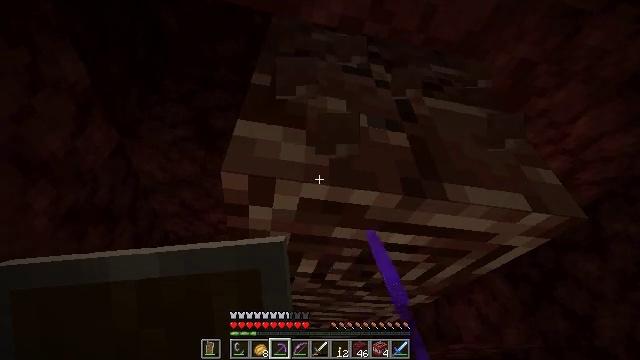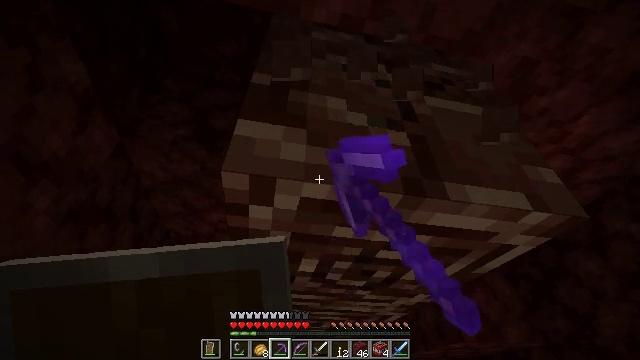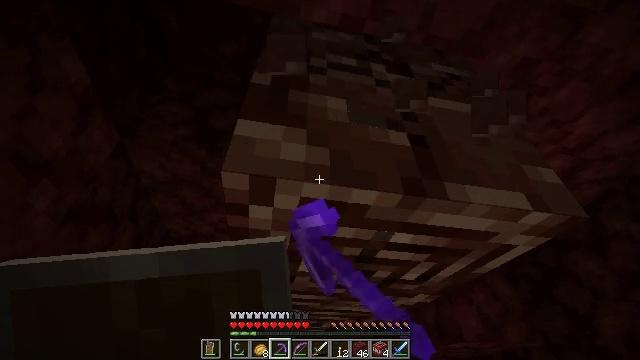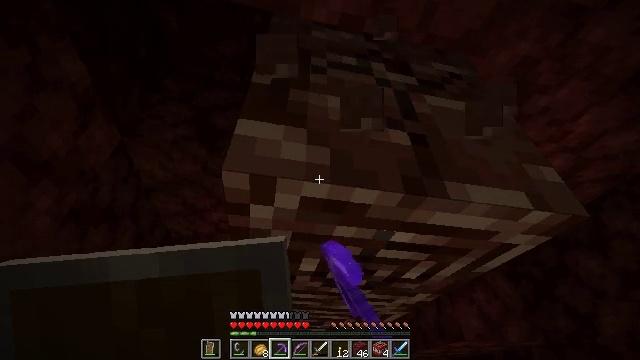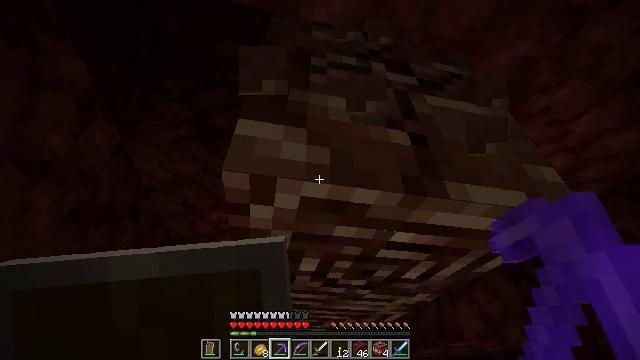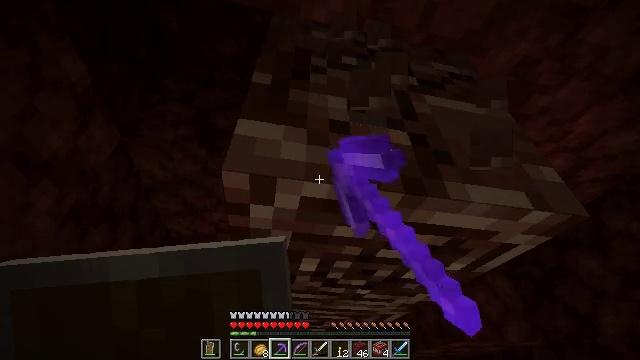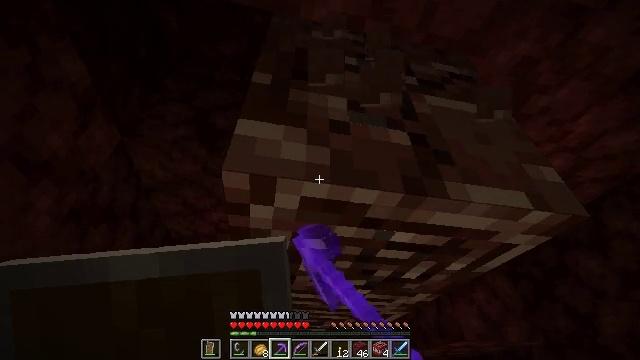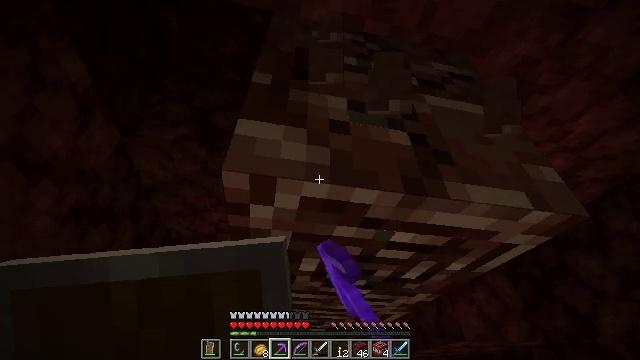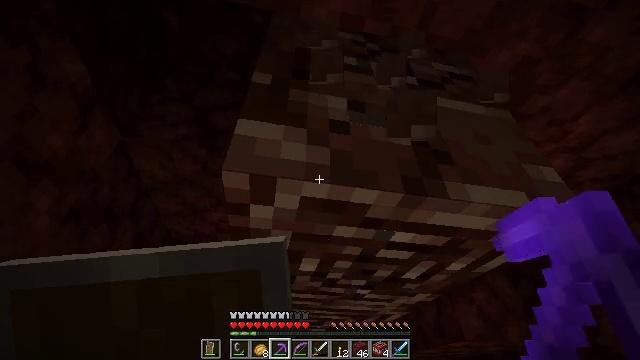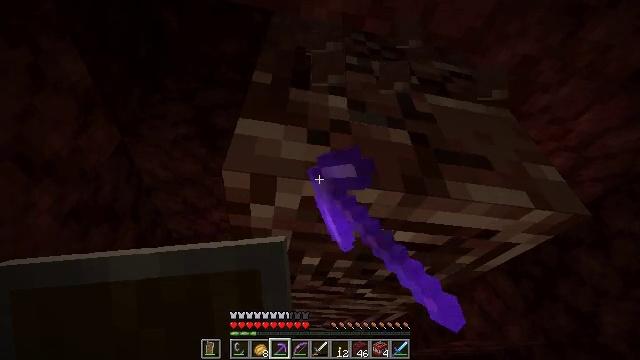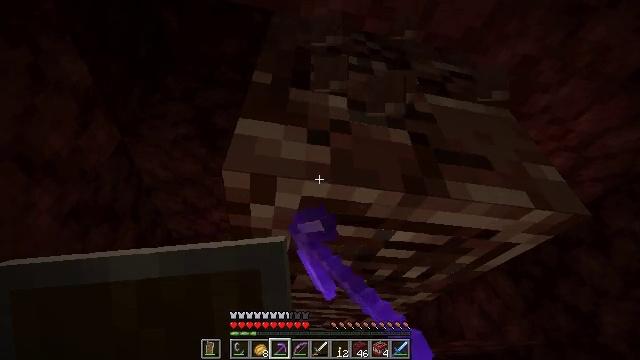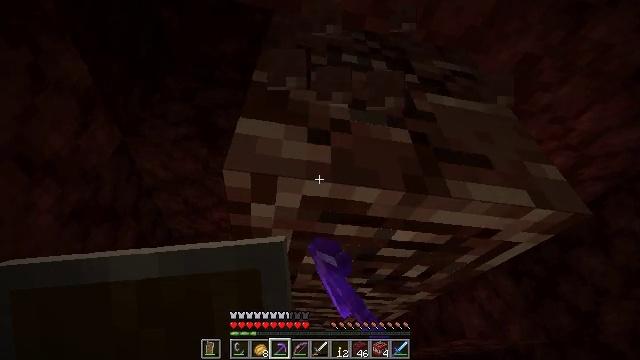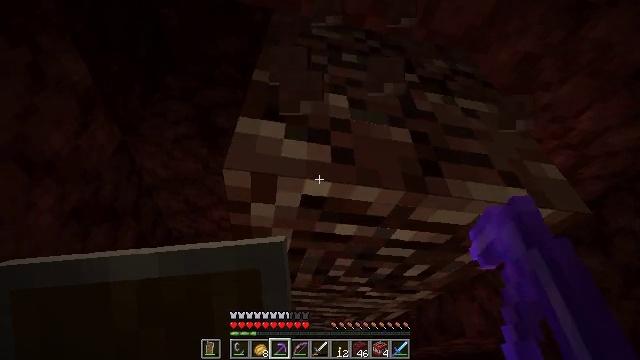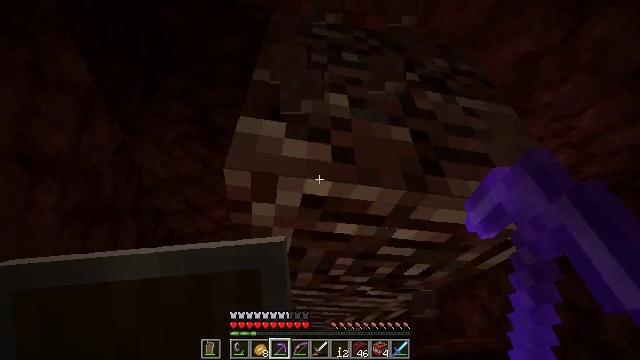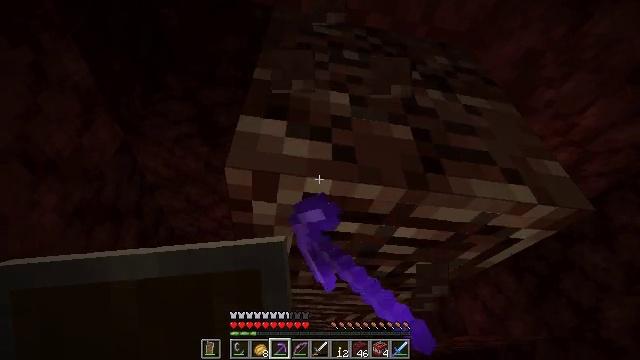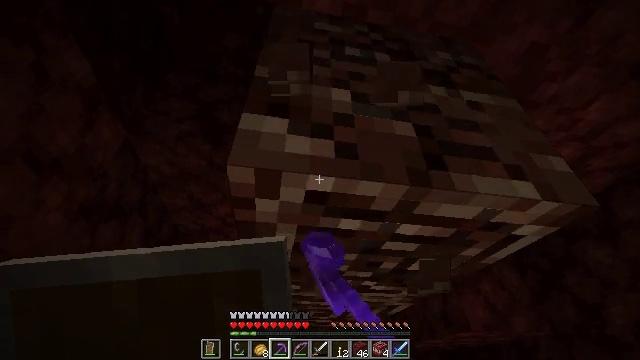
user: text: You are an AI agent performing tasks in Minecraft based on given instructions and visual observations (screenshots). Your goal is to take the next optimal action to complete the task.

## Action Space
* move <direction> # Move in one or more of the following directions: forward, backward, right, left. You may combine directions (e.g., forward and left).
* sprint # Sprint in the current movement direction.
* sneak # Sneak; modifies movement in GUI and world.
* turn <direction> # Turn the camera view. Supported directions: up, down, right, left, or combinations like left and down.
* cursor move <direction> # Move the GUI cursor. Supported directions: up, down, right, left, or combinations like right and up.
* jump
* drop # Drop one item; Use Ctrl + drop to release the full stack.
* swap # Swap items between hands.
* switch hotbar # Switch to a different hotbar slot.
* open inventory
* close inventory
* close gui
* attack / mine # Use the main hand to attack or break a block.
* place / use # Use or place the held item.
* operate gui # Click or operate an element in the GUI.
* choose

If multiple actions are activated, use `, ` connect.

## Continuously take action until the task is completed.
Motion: motion action
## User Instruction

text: Find and extract ancient debris from the Nether.
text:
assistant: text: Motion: attack / mine
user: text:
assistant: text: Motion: attack / mine
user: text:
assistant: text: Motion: attack / mine
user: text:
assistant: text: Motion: attack / mine
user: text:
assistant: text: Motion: attack / mine
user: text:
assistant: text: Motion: attack / mine
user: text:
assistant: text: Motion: attack / mine
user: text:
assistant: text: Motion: attack / mine
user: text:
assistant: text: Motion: attack / mine
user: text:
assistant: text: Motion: attack / mine
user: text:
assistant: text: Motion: attack / mine
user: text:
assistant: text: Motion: attack / mine
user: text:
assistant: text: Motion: attack / mine
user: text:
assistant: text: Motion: attack / mine
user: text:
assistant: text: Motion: attack / mine
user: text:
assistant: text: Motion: turn down, attack / mine
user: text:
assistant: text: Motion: turn left and down, attack / mine
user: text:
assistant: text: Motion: turn down, attack / mine
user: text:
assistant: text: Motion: turn down, attack / mine
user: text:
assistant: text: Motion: turn down, attack / mine
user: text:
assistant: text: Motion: attack / mine
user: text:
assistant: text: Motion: attack / mine
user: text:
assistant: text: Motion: turn down, attack / mine
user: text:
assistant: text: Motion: turn down, attack / mine
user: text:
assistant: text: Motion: attack / mine
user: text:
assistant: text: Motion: attack / mine
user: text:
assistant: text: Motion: attack / mine
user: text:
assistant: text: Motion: attack / mine
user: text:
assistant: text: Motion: attack / mine
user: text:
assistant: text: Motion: attack / mine